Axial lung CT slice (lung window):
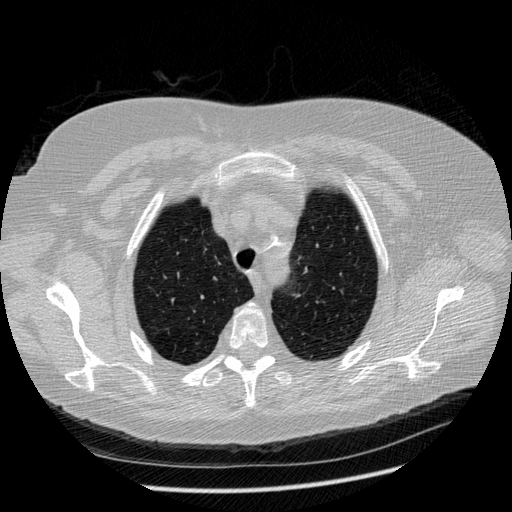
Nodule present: no